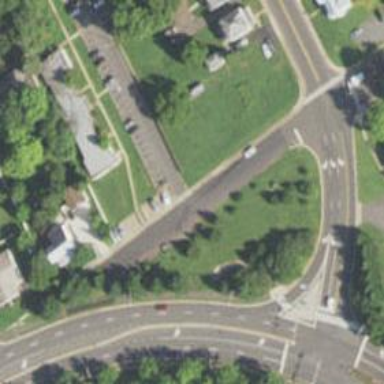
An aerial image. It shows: Residential road with separate asphalt sidewalk.